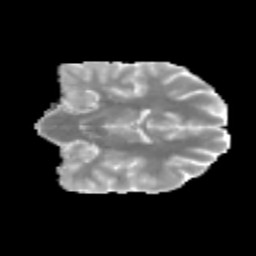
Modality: MD
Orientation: coronal
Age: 14
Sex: female
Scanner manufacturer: siemens
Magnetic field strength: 3 T
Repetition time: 3.8 s
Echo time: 0.07 s